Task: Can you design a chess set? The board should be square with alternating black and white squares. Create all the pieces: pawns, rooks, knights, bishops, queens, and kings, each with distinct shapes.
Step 3024:
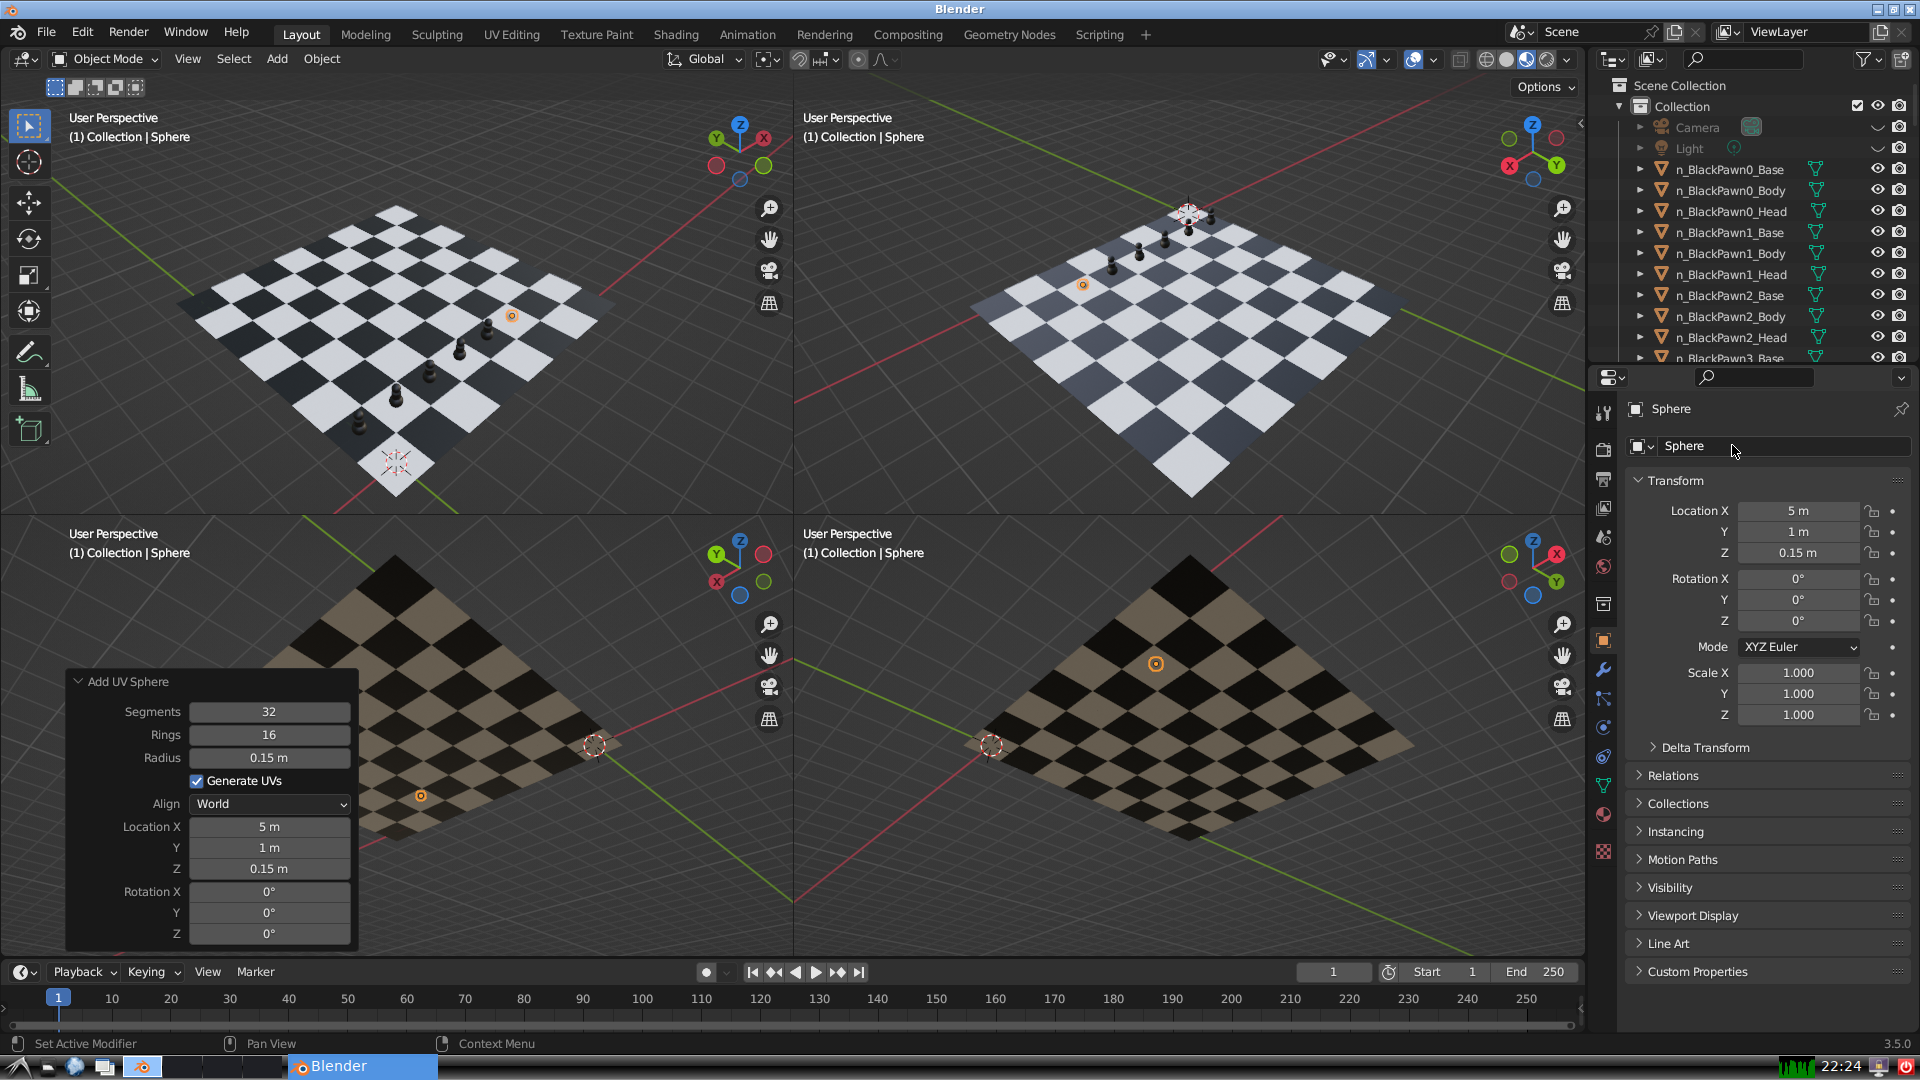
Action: click: no